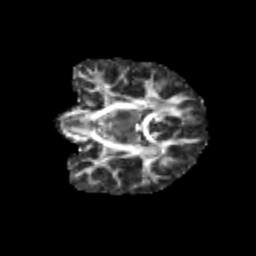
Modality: FA
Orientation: coronal
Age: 12
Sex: female
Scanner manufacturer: siemens
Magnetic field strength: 3 T
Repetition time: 3.8 s
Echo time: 0.07 s